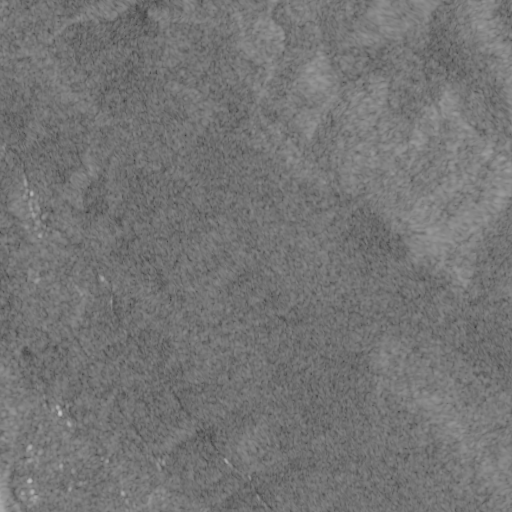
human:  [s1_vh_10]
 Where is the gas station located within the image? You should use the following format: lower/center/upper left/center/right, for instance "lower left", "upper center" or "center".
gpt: The gas station is located in the center left of the image.
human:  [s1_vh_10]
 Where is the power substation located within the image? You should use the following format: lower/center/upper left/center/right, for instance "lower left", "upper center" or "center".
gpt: The power substation is located in the center left of the image.
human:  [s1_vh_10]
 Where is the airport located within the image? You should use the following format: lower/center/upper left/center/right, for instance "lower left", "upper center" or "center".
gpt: There is no airport in the image.

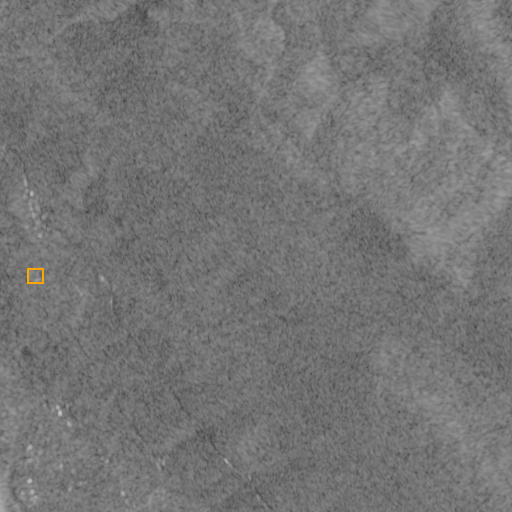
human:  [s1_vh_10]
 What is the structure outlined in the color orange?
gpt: The structure outlined in orange is a power substation.
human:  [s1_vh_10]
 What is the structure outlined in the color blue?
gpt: There is no blue outline.